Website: slack
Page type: newsletter-management
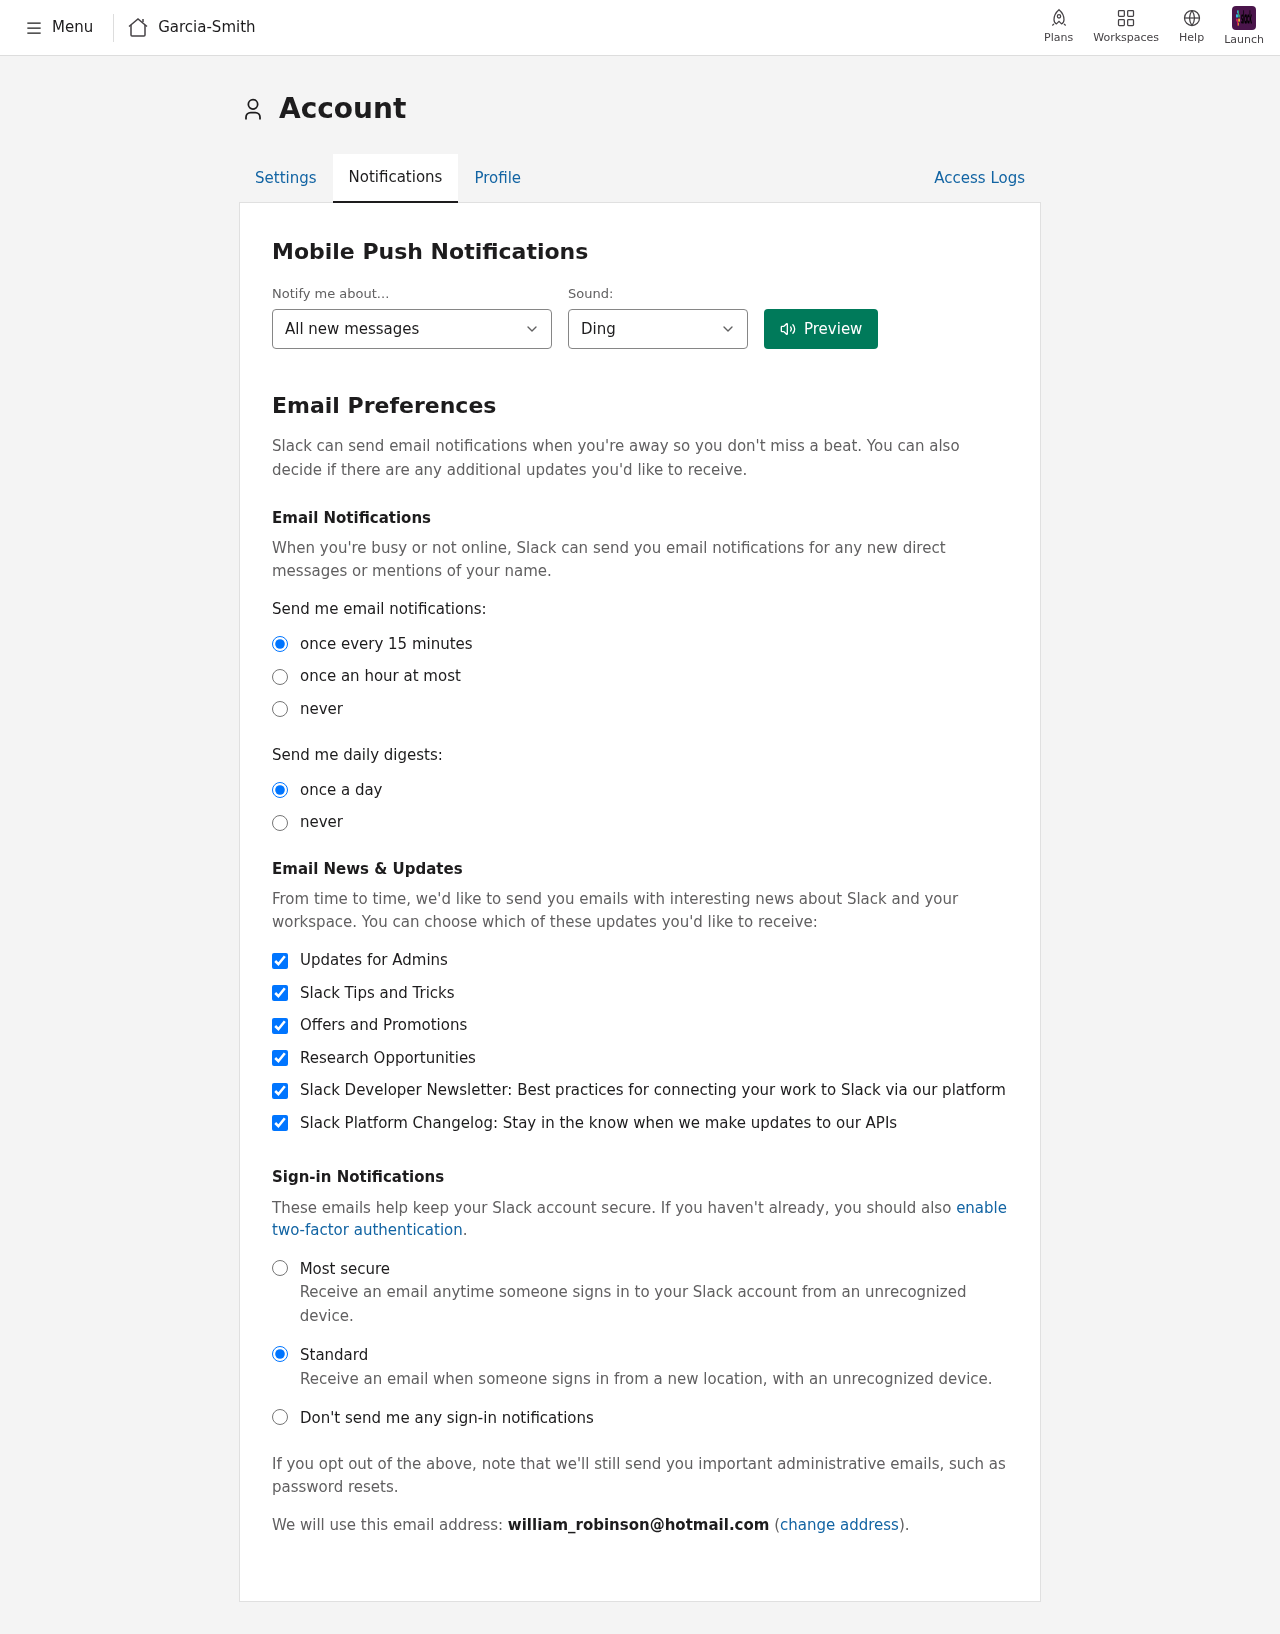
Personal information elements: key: PII_COMPANY
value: Garcia-Smith
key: PII_EMAIL
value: william_robinson@hotmail.com